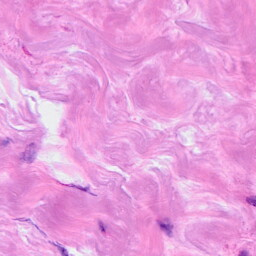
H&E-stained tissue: Breast